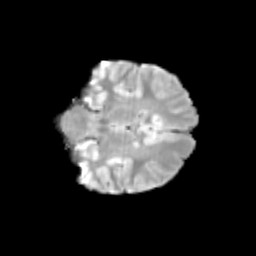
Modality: T2w
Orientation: coronal
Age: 10
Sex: female
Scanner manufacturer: siemens
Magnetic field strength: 3 T
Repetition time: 3.8 s
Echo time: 0.07 s